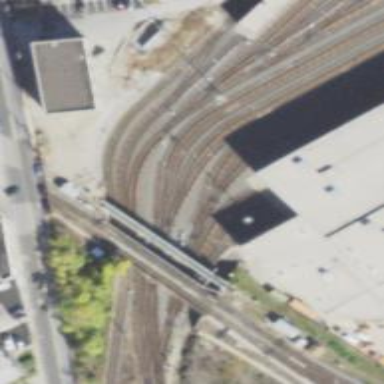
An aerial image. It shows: Yard area with electrified rail tracks.